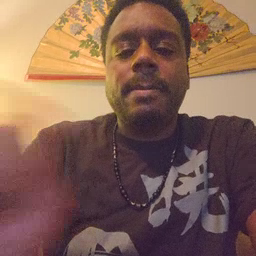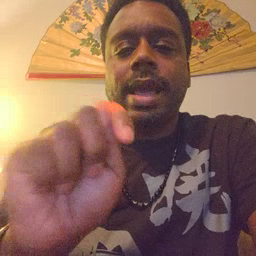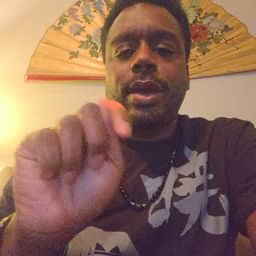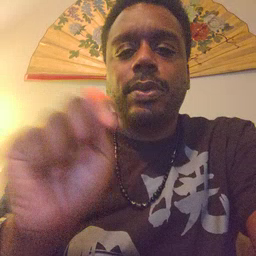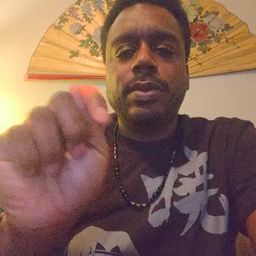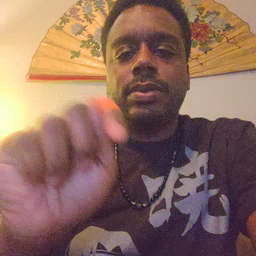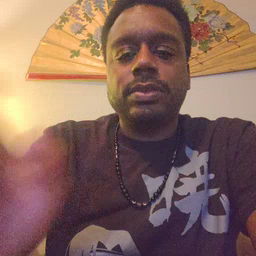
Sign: potty